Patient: sex F, age 58
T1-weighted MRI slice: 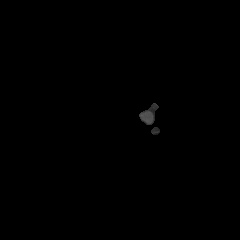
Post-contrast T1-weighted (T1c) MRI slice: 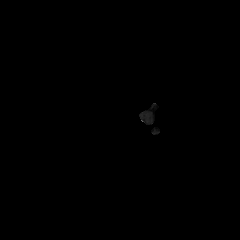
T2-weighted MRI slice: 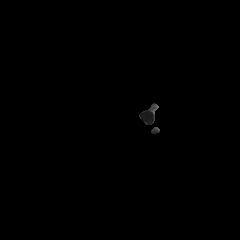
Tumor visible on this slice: no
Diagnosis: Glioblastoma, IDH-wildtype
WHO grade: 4